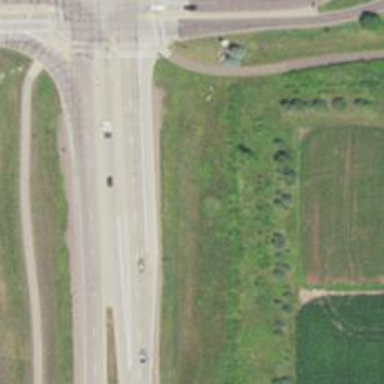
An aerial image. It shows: Expressway with asphalt surface classified as trunk highway.